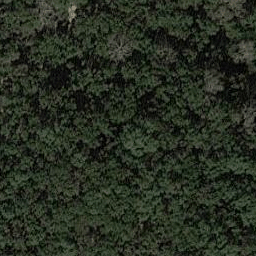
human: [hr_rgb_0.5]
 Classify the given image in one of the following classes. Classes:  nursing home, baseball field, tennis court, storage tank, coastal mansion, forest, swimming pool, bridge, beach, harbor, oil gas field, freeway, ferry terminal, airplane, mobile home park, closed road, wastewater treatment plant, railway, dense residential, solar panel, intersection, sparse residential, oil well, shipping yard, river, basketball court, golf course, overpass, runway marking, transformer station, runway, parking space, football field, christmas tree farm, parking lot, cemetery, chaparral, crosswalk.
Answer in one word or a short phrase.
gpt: forest